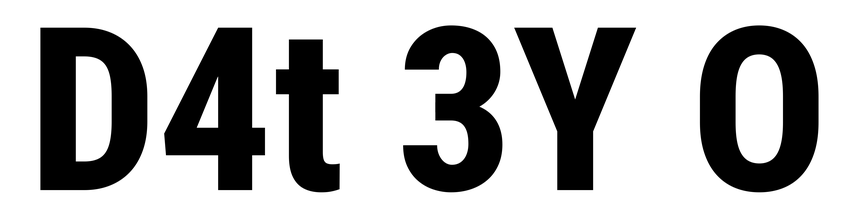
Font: Roboto_Condensed_ExtraBold